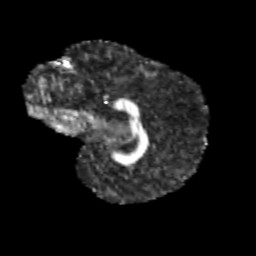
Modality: FA
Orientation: sagittal
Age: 11
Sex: male
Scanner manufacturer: siemens
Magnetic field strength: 3 T
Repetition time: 3.8 s
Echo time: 0.07 s